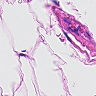
Metastatic tissue present: no